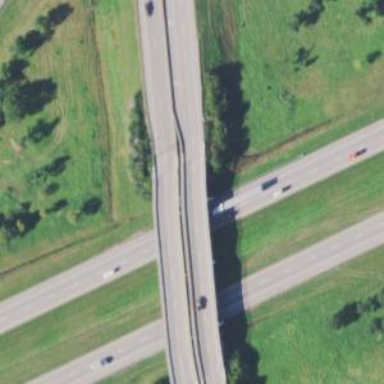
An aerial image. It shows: Primary highway crossing over bridge.